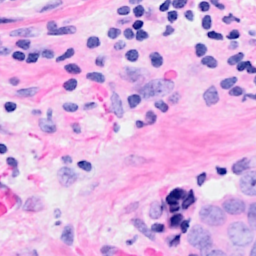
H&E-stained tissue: Breast